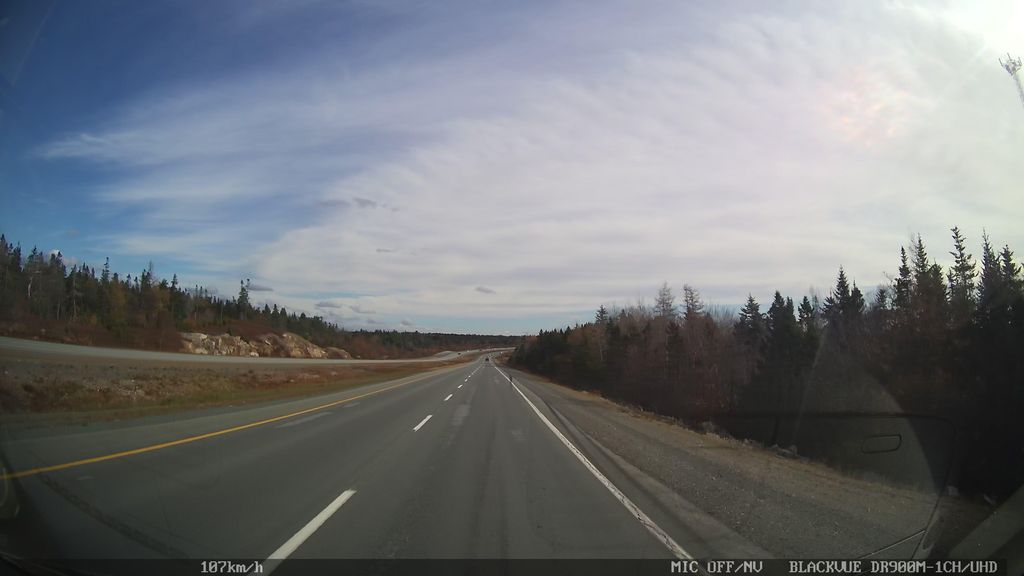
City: halifax